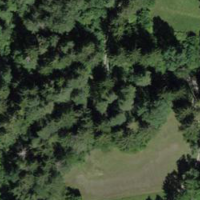
EUNIS habitat code: 44
Species observed at this site:
Campanula trachelium